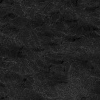
Atmospheric dust classification: not_dusty